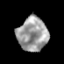
Tissue: prostate
Cell type: T cells
Senescence score: 0.2686
Nuclear area (px): 1001
Mean DAPI intensity: 156.83